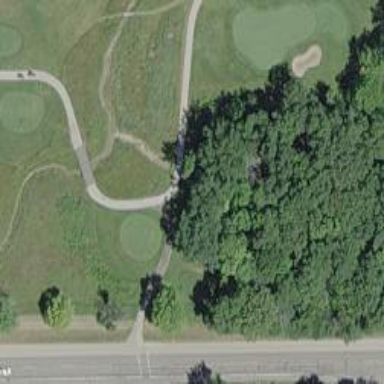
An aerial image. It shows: Path used for both walking and golf.